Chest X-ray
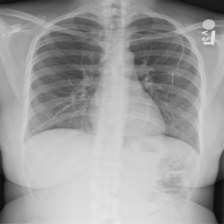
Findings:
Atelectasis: negative
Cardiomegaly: negative
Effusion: negative
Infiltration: negative
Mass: negative
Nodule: negative
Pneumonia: negative
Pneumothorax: negative
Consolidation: negative
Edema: negative
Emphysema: negative
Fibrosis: negative
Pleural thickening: negative
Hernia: negative